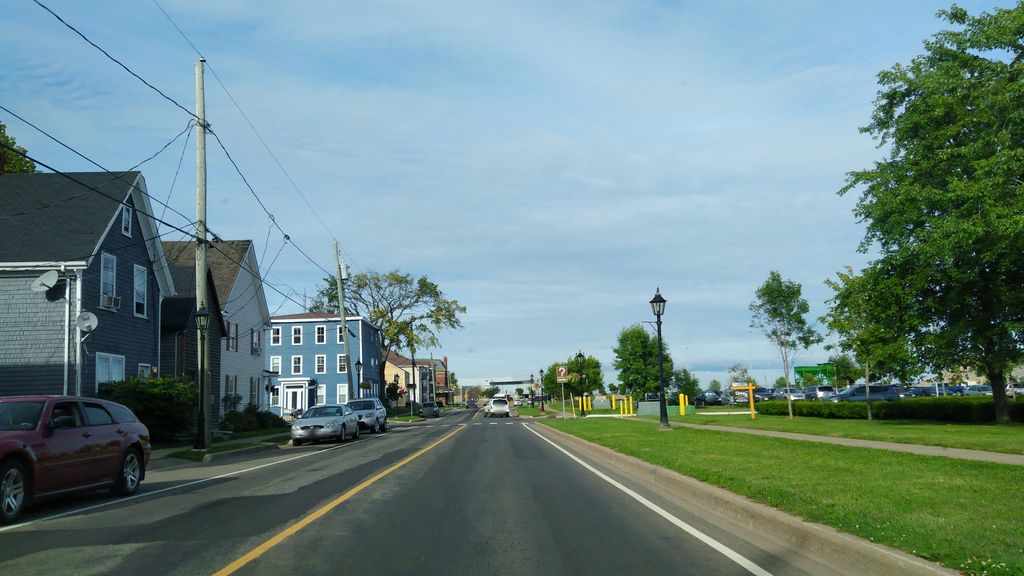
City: charlottetown